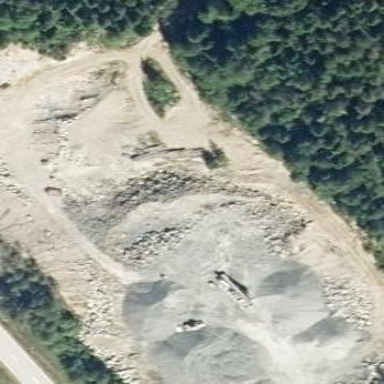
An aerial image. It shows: Quarry used for extracting aggregate resources.